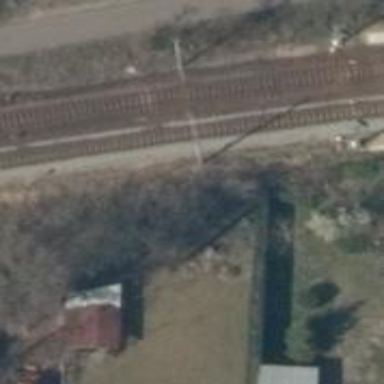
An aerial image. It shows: Milestone along the railway track with catenary mast.